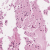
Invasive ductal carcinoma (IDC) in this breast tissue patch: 0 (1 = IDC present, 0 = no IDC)